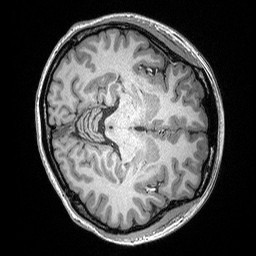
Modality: T1w
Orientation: axial
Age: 19
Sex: female